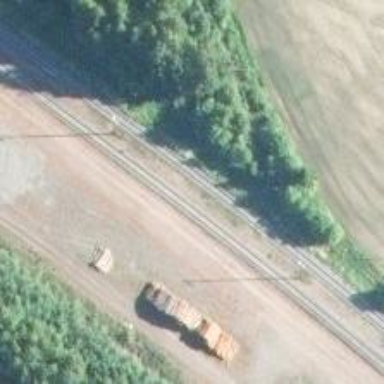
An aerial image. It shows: Continuous rail for railway.